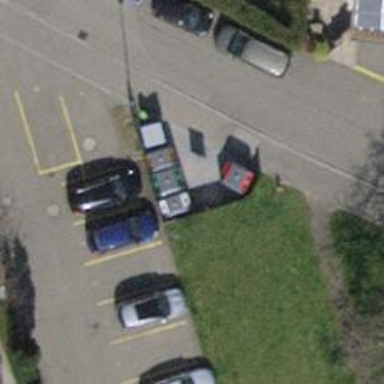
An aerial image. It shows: Recycling container for scrap metal.